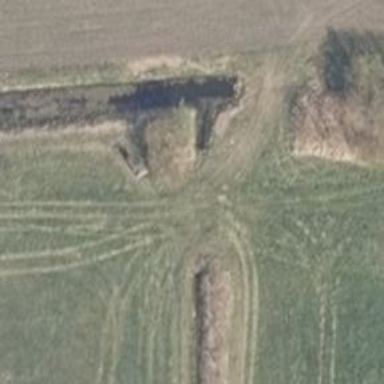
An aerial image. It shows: Culvert tunnel.